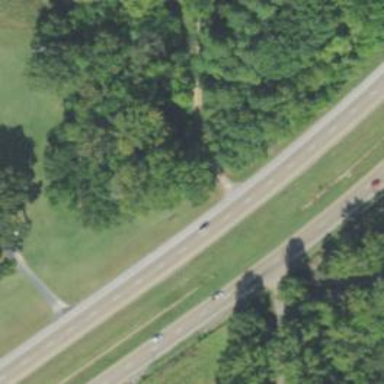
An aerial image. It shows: Asphalt dual carriageway at the trunk highway level.